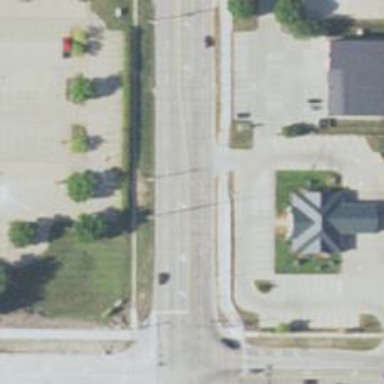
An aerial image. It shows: Unmarked road crossing.